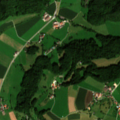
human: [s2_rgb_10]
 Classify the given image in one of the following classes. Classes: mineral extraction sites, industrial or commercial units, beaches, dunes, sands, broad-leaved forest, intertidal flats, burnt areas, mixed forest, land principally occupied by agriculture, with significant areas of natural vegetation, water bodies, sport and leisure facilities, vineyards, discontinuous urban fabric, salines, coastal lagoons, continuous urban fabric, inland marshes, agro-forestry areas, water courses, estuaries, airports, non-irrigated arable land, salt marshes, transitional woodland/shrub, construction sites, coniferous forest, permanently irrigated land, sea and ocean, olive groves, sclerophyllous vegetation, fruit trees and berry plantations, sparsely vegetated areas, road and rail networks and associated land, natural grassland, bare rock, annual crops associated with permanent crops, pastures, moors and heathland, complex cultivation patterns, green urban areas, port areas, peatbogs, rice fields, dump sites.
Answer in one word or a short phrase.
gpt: non-irrigated arable land, broad-leaved forest, mixed forest